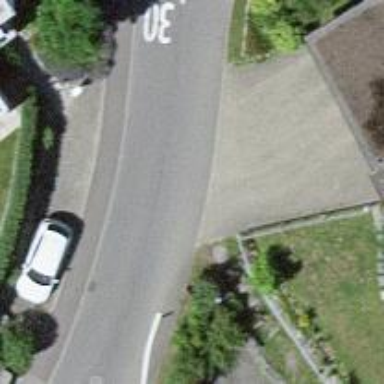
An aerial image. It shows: Kerb serving as barrier.